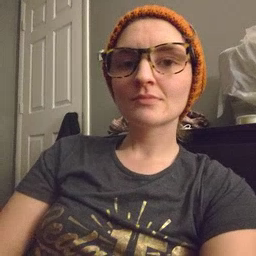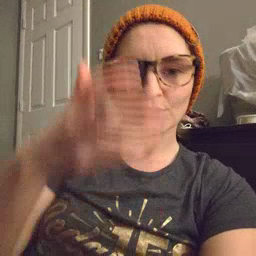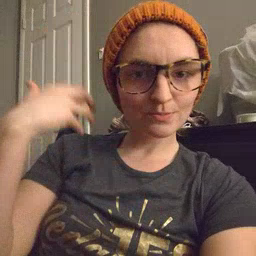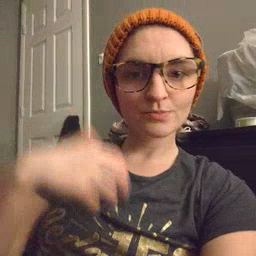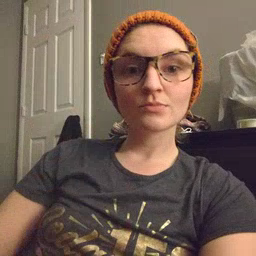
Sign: lion